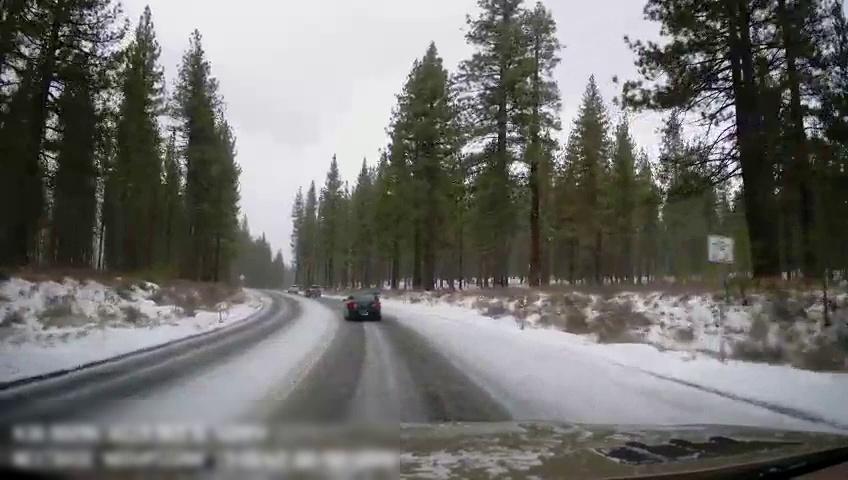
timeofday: Day
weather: Snowy
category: Drivable Space
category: Vehicles | Car
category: Vehicles | Car
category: Vehicles | Car
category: Traffic | Signs